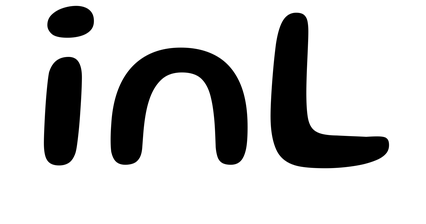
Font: Gluten_Regular